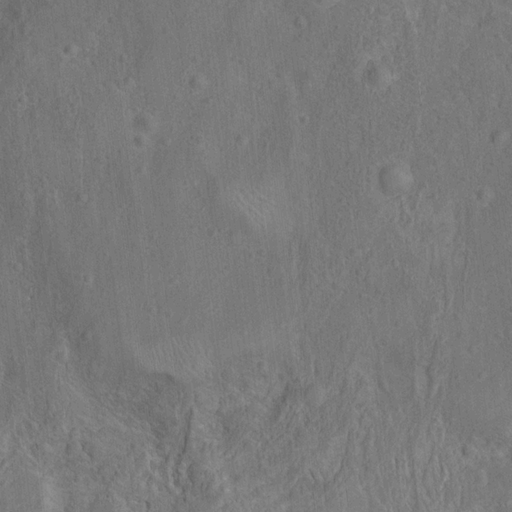
Classes present: Background